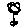
Label: flower